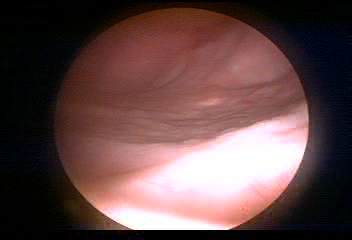
Modality: WLC
Class: Normal mucosa
Bladder cancer association: No